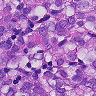
Metastatic tissue present: yes